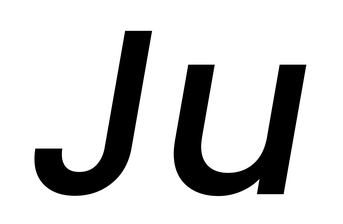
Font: Poppins-MediumItalic